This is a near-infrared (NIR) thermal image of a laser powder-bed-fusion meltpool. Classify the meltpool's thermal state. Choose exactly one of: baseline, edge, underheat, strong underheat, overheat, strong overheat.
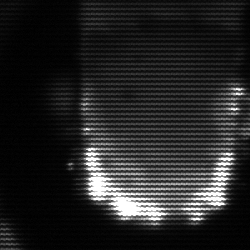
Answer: baseline